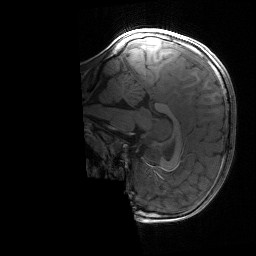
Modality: T1w
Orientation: sagittal
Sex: male
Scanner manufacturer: siemens
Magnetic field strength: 3 T
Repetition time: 1.9 s
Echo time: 0.00243 s